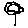
Label: flower